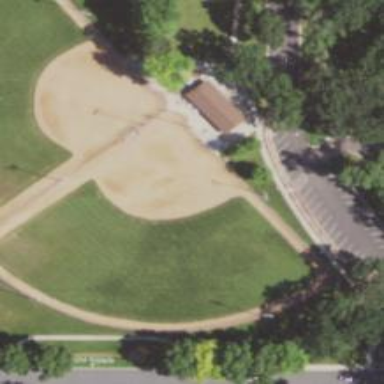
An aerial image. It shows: Baseball pitch for leisure and sports activities.